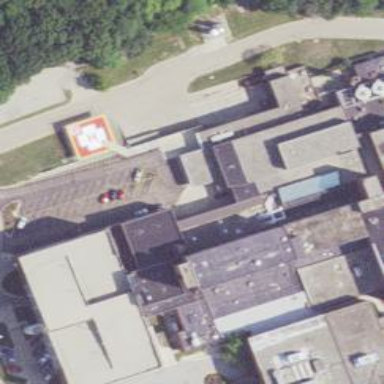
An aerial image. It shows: Entrance designated for emergency wards.